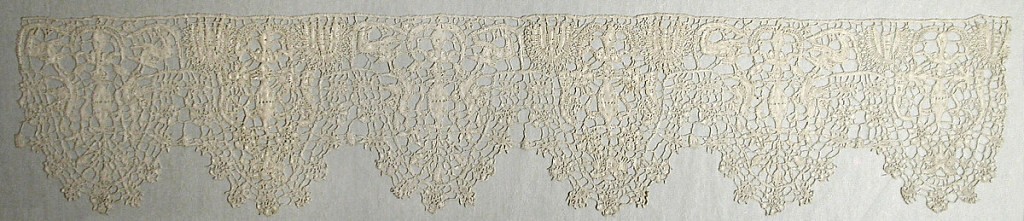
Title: Border
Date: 1600–1650
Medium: linen Technique: bobbin lace, discontinuous tape
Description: Section of a border with deep scallops. Center design of each scallop shows a vase form with birds on either side. In squares at the base between the scallops is a peacock with spread tail.